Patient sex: M
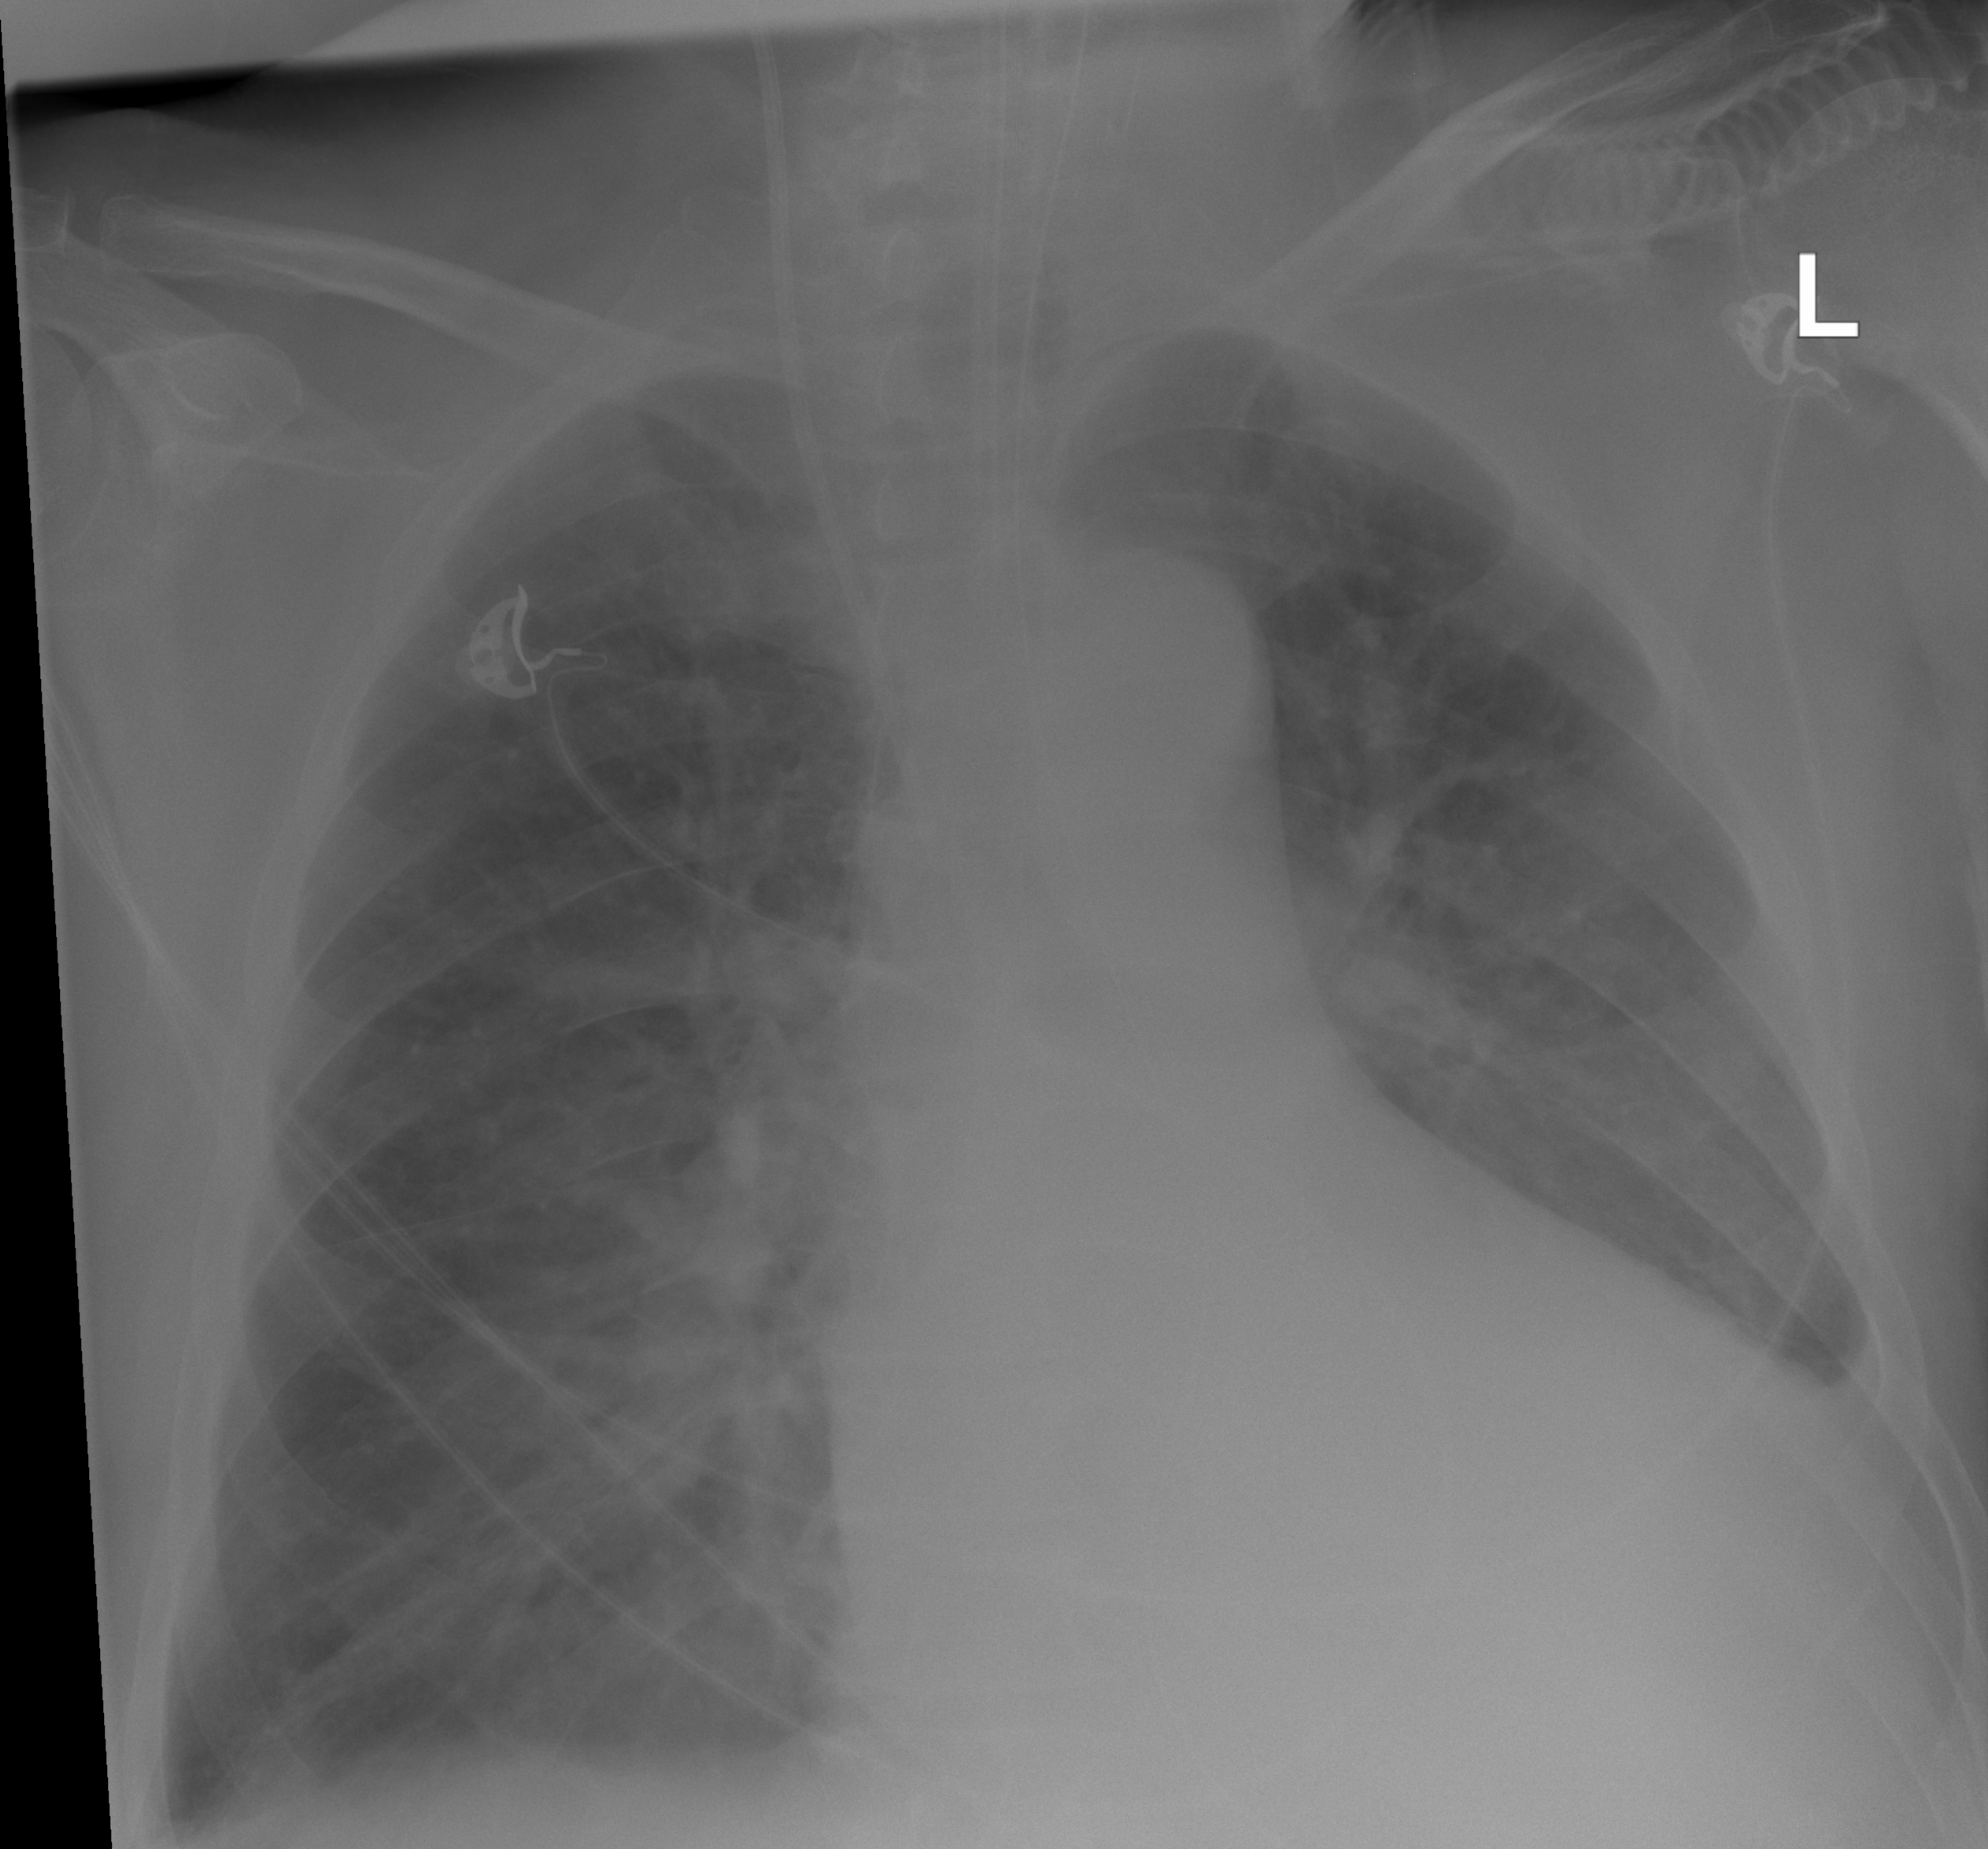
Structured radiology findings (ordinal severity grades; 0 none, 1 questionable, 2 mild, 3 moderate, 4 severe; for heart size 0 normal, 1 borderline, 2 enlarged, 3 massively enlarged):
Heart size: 3
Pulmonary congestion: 2
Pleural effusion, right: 0
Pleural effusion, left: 2
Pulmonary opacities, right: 2
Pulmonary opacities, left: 2
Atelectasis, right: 2
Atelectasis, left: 2